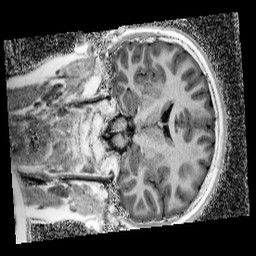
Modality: UNIT1_denoised
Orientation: coronal
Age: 9
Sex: male
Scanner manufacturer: siemens
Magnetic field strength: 3 T
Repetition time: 4 s
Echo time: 0.00299 s